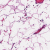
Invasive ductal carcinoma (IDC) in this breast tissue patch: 0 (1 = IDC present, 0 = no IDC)